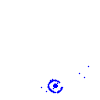
Particle: pion